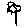
Label: flower